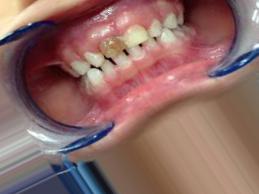
Condition: Tooth Discoloration